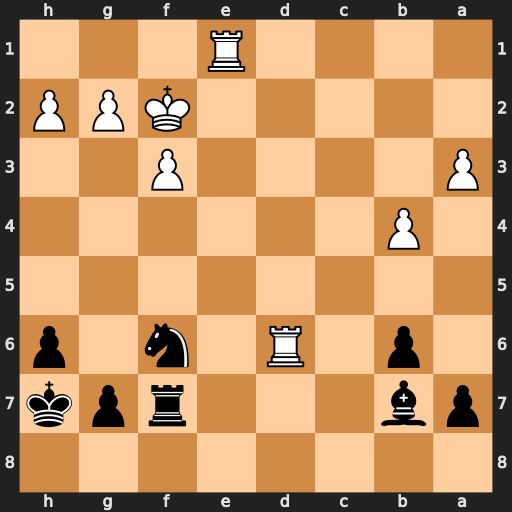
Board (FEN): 8/pb3rpk/1p1R1n1p/8/1P6/P4P2/5KPP/4R3
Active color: b
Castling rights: -
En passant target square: -
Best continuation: Ne4+ Rxe4 Bxe4